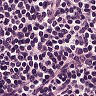
Metastatic tissue present: no